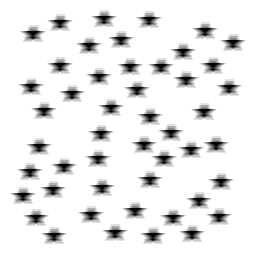
Squares: 0
Triangles: 0
Stars: 48
Total shapes: 48